Group 1:
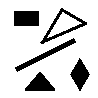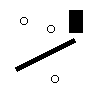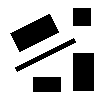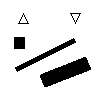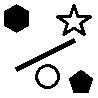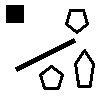
Group 2:
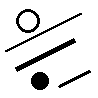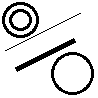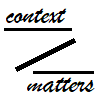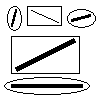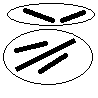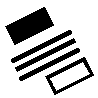
Rule separating the two groups: Two clusters of 2+3, middle shape must be seen as rectangle (AND only one linelike shape) vs. two clusters of 2+3, middle shape must be seen as piece of straight line (AND more than one linelike shape).
Concepts: number
Author: Harry E. Foundalis